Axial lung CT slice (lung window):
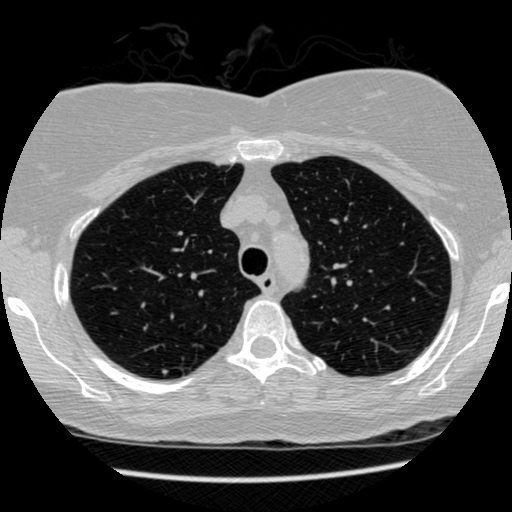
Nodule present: no